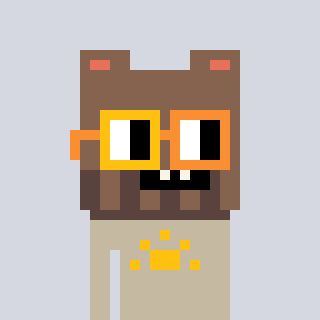
a pixel art character with square yellow and orange glasses, a bear-shaped head and a bege-colored body on a cool background